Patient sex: F
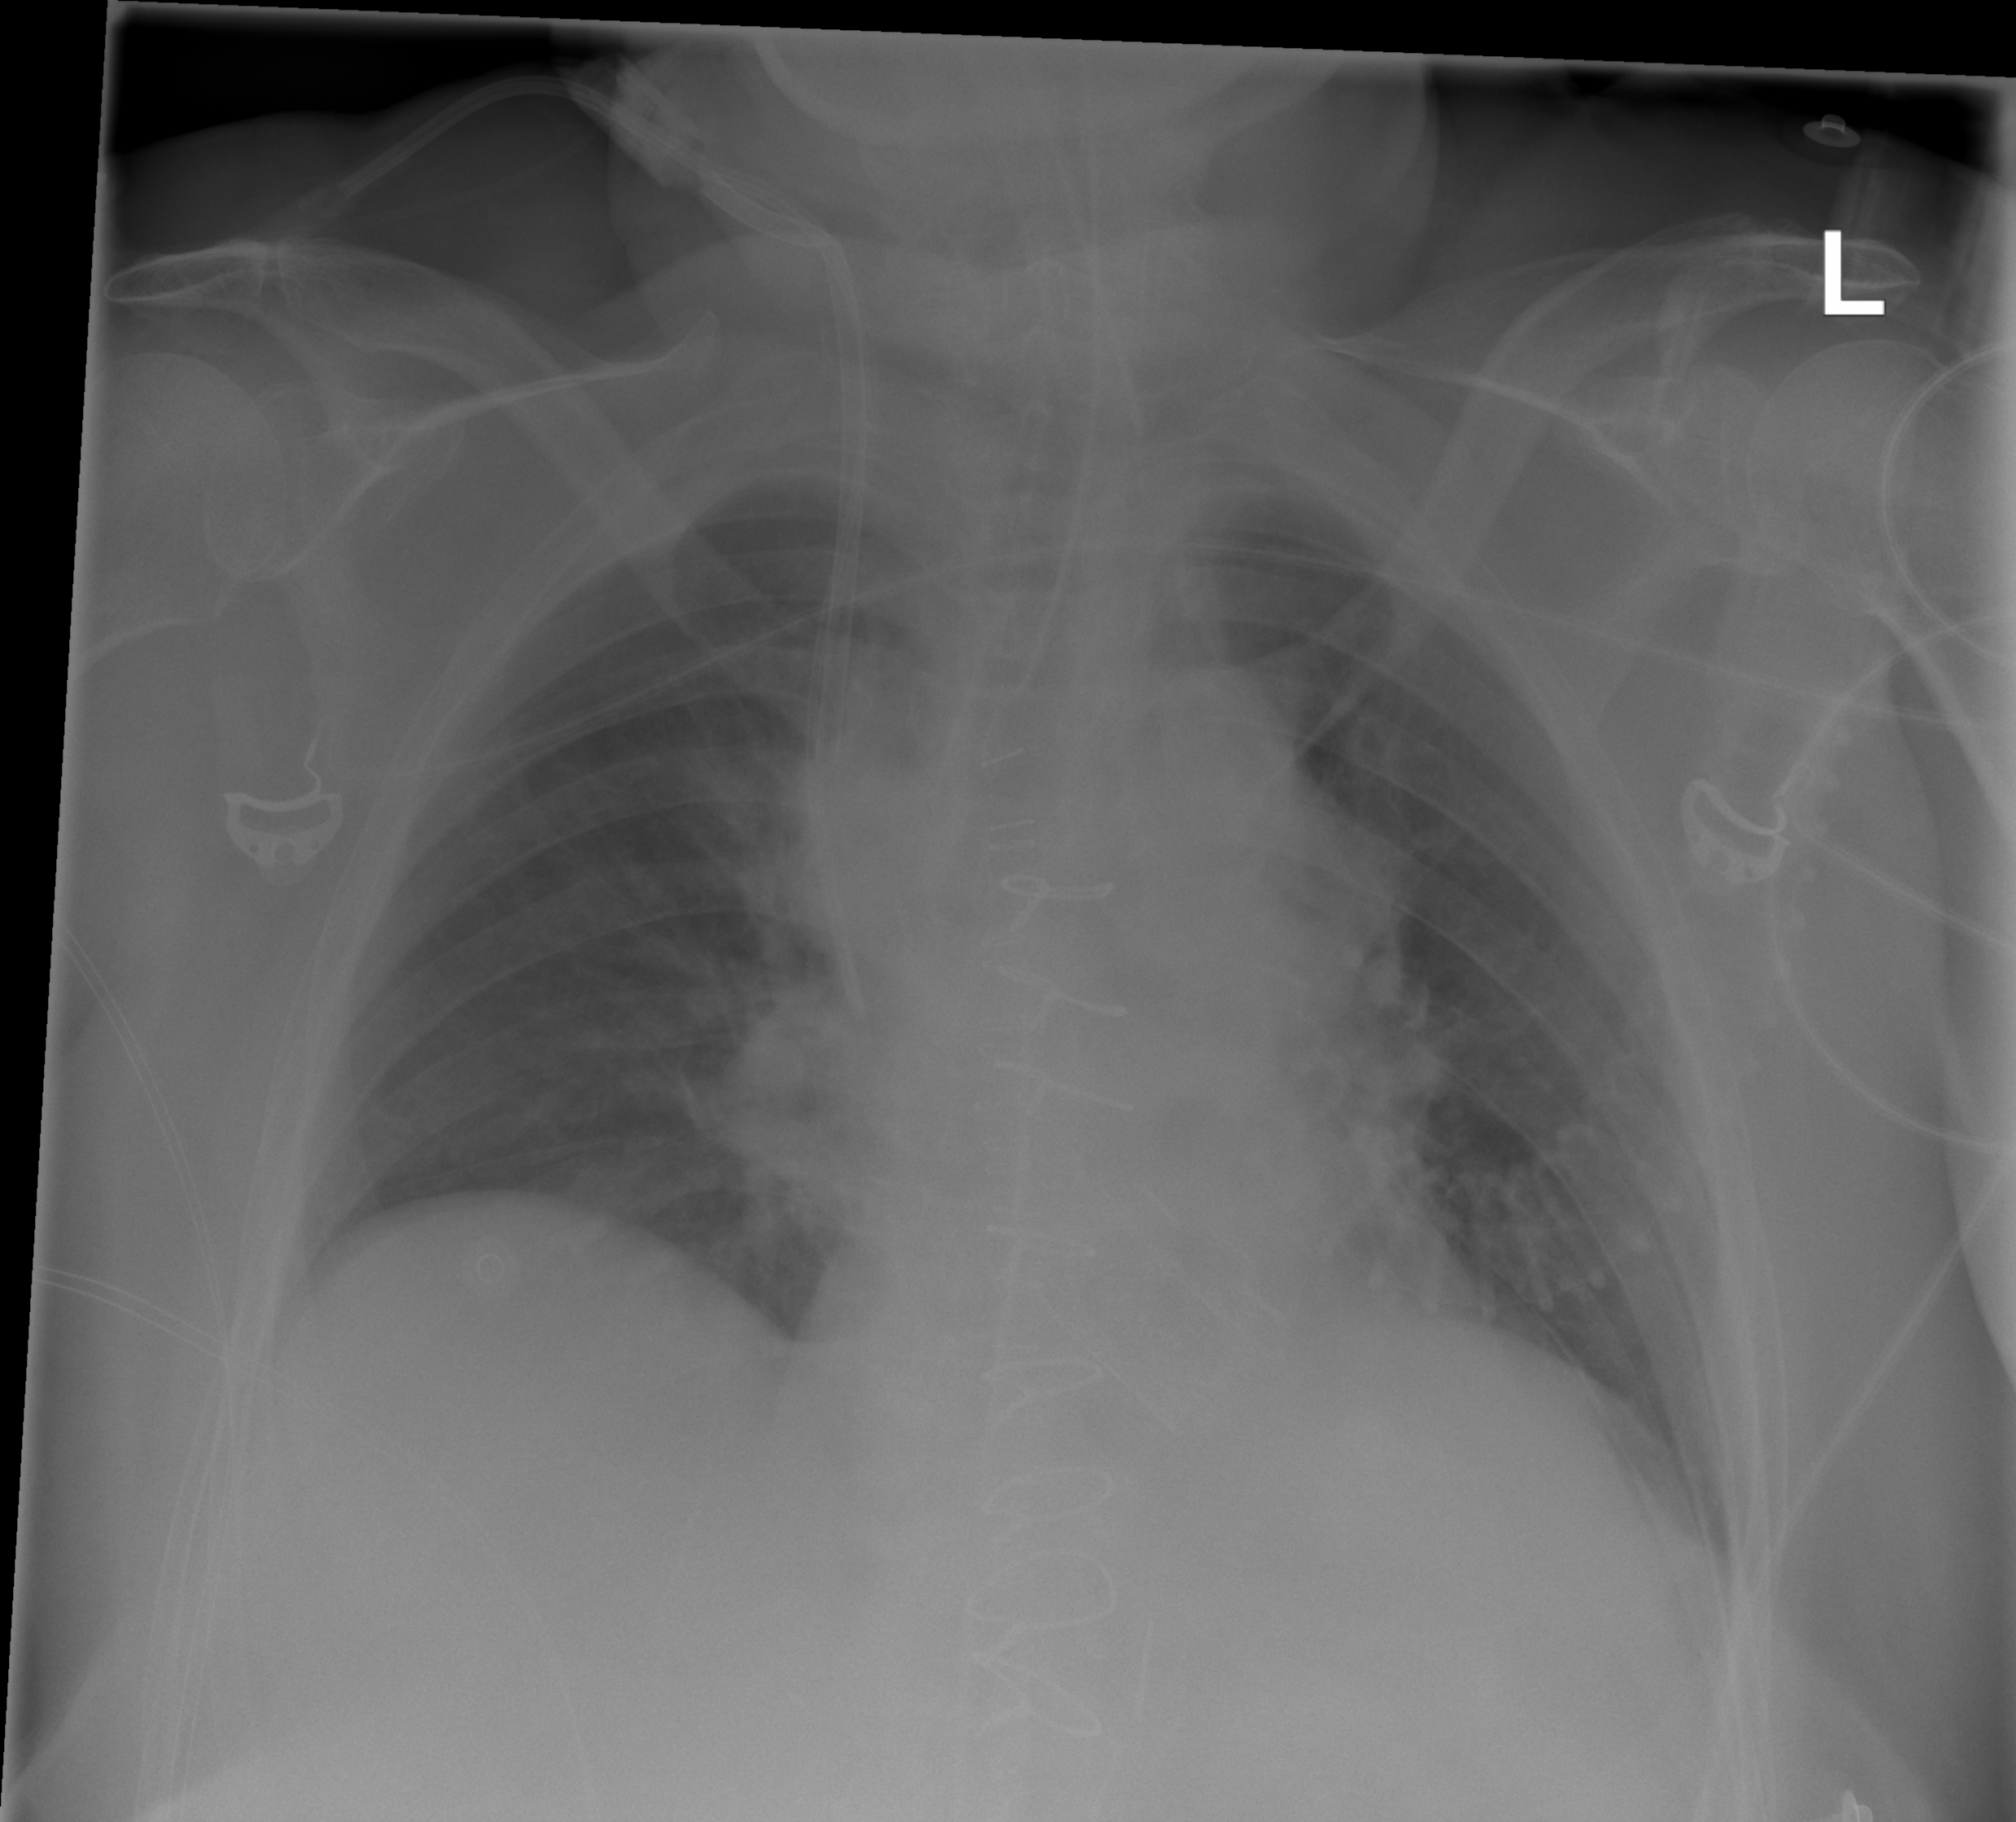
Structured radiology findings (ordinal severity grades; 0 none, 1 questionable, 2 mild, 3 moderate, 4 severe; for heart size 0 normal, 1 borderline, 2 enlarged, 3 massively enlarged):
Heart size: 0
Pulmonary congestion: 2
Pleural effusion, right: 1
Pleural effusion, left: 0
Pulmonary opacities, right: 2
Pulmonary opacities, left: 2
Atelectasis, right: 0
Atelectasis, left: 0